Question: Given the supply, demand, and route table for this logistics problem, what is the minimum total cost? Please provide the answer as an integer.
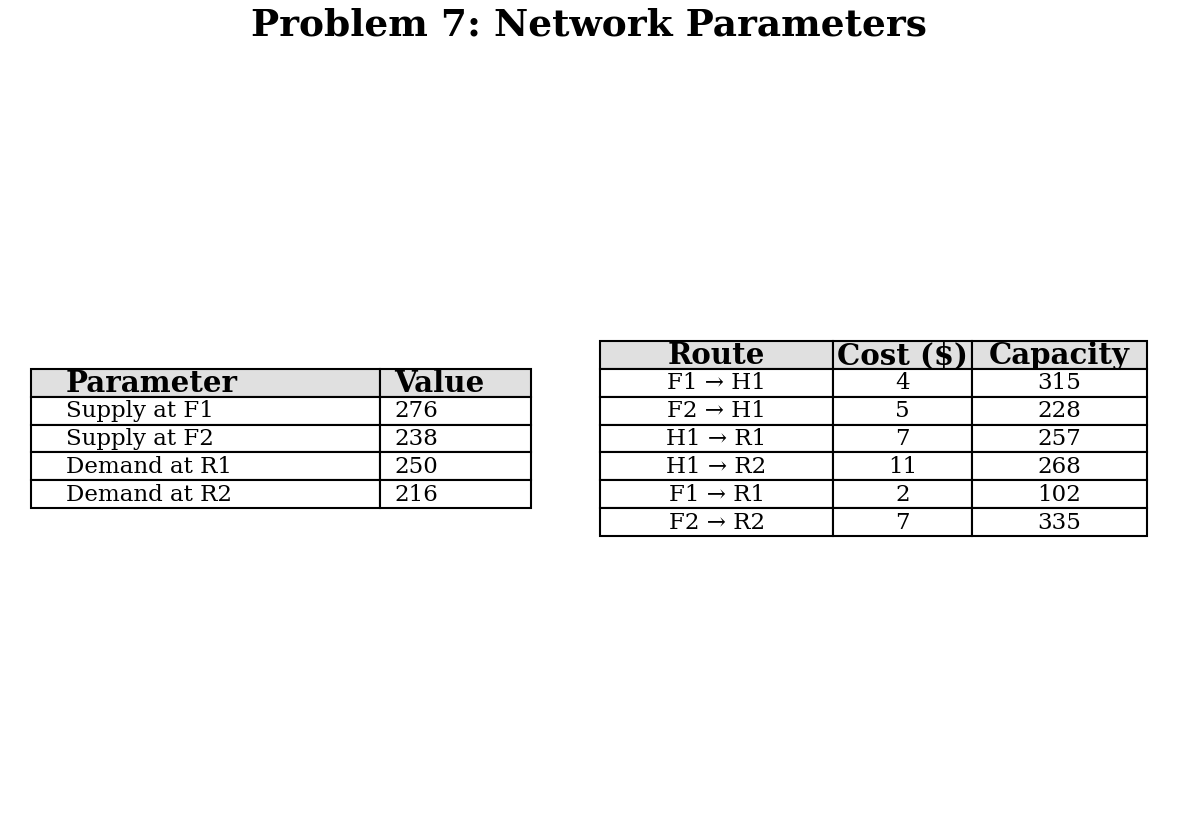
Answer: 3344